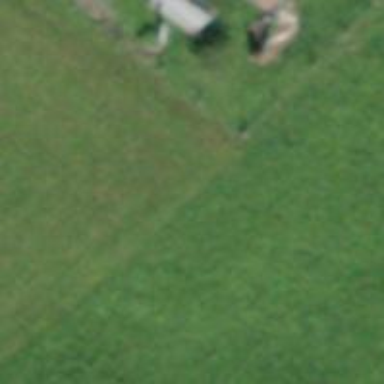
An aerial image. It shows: Isolated dwelling in remote location.